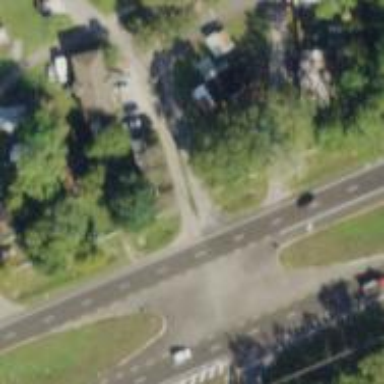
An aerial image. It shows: Asphalt road classified as primary highway.